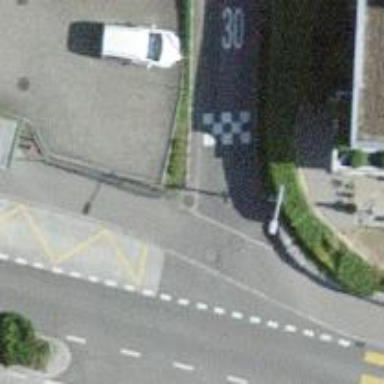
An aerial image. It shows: Unmarked crossing on the road.